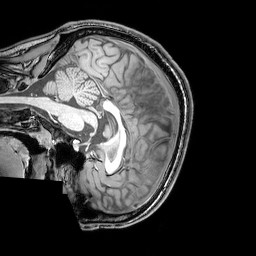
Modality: T1w
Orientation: sagittal
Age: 24
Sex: male
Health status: healthy
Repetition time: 0.081 s
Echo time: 0.037 s